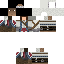
A male human skin with medium skin, wearing brown long hair dressed in a blue hoodie and brown pants, featuring a closed mouth.